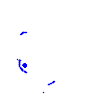
Particle: electron